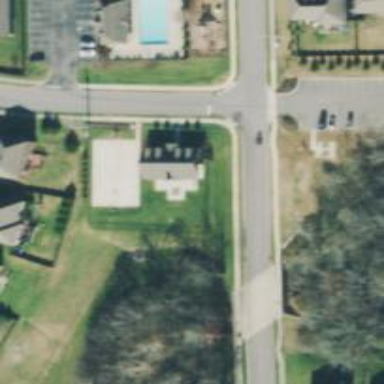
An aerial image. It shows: Residential road with asphalt surface and detached sidewalk.